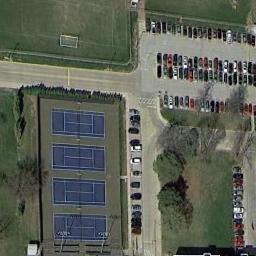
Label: tennis_court